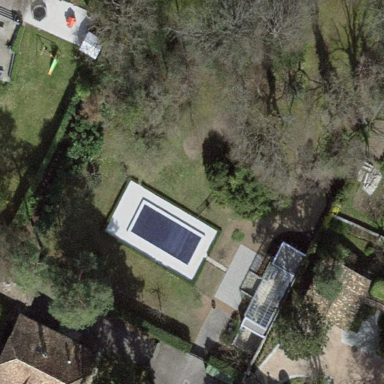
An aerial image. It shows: Garden surrounded by fence.